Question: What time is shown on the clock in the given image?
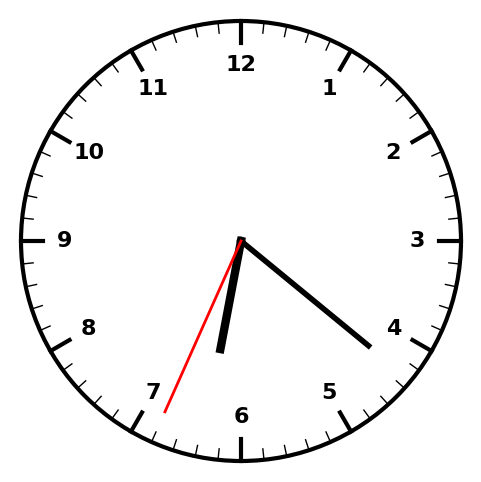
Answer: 06:21:34